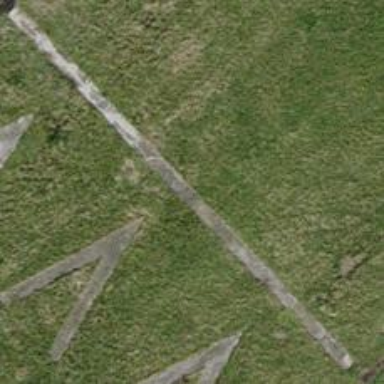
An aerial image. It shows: Grass runway with displaced threshold at the airport.